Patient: sex M, age 65
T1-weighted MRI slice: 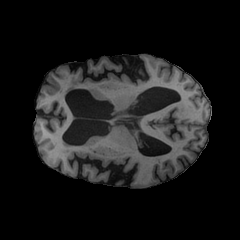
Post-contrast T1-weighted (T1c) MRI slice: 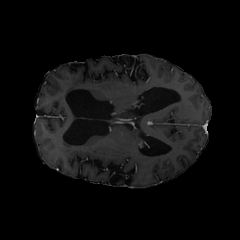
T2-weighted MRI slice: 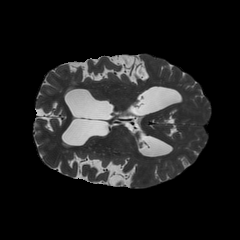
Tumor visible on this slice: no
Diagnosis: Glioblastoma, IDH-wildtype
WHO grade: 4